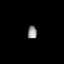
Tissue: lung
Cell type: Epithelial cells
Senescence score: 0.2122
Nuclear area (px): 124
Mean DAPI intensity: 138.315